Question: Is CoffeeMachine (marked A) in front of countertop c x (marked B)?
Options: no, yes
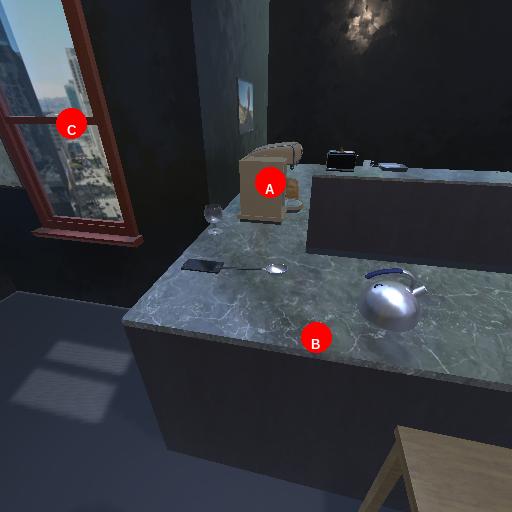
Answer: no